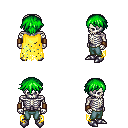
a pixel art fantasy rpg character, male body template, skeleton, yellow tattered cape, teal pants, green short bangs hairstyle, leather bracers, metal boots, four views (front, back, left, right), 2x2 character sprite sheet, small pixel art, hard edges, no anti-aliasing